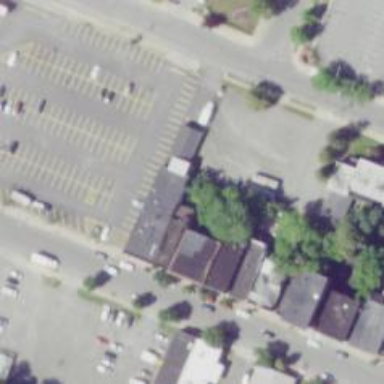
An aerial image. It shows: Grocery shop.